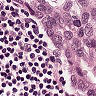
Metastatic tissue present: yes